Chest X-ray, PA view. Patient: 44 years old, sex F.
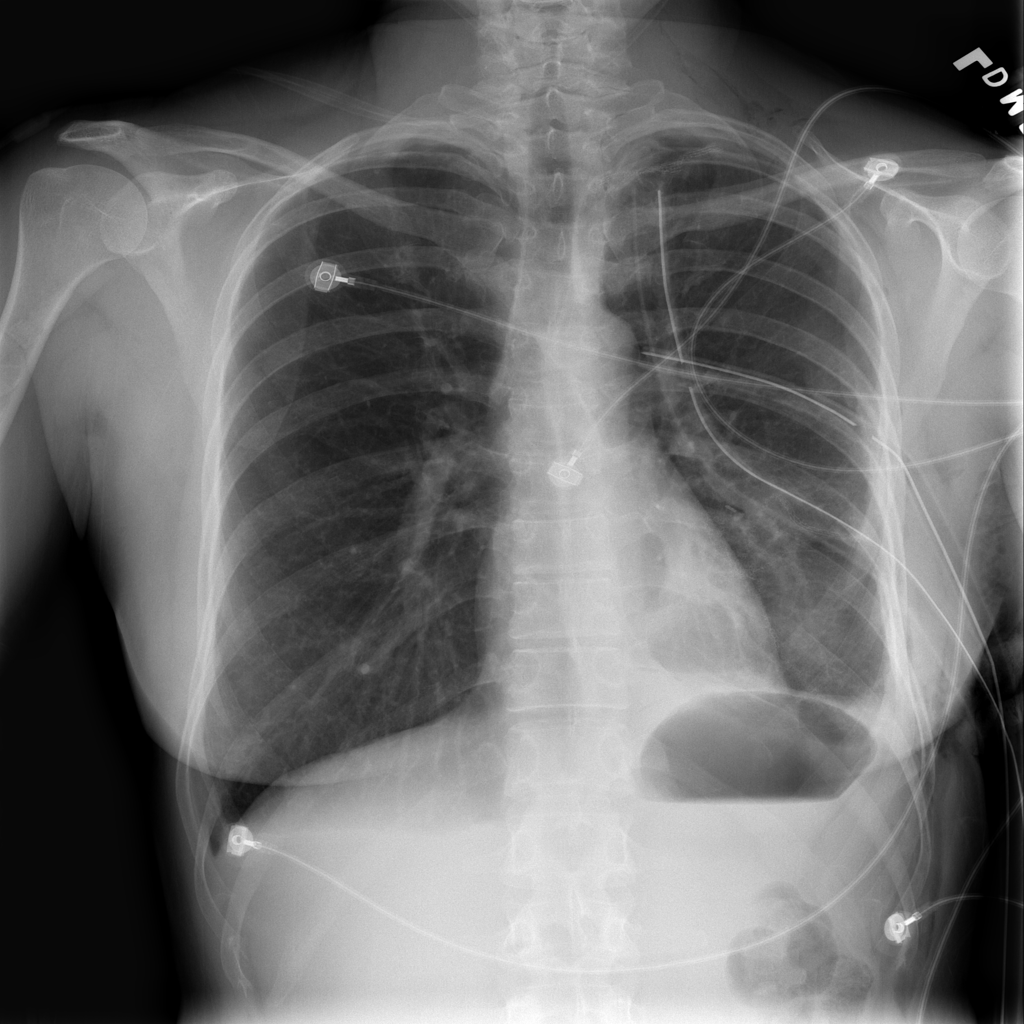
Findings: Effusion